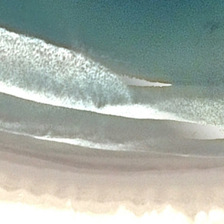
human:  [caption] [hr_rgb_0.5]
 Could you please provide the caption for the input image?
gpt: white waves are between yellow beach and blue ocean .

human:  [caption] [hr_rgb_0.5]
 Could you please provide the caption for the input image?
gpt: white waves are between yellow beach and blue ocean .

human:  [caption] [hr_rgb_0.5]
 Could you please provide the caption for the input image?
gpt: white waves are between yellow beach and blue ocean .

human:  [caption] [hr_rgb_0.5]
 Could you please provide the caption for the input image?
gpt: white waves are between yellow beach and blue ocean .

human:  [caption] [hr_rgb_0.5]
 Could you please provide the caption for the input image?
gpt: white waves are between yellow beach and blue ocean .